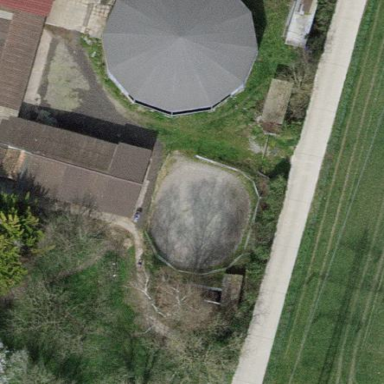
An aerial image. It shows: Equestrian pitch for leisure land activities.